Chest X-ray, PA view. Patient: 53 years old, sex M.
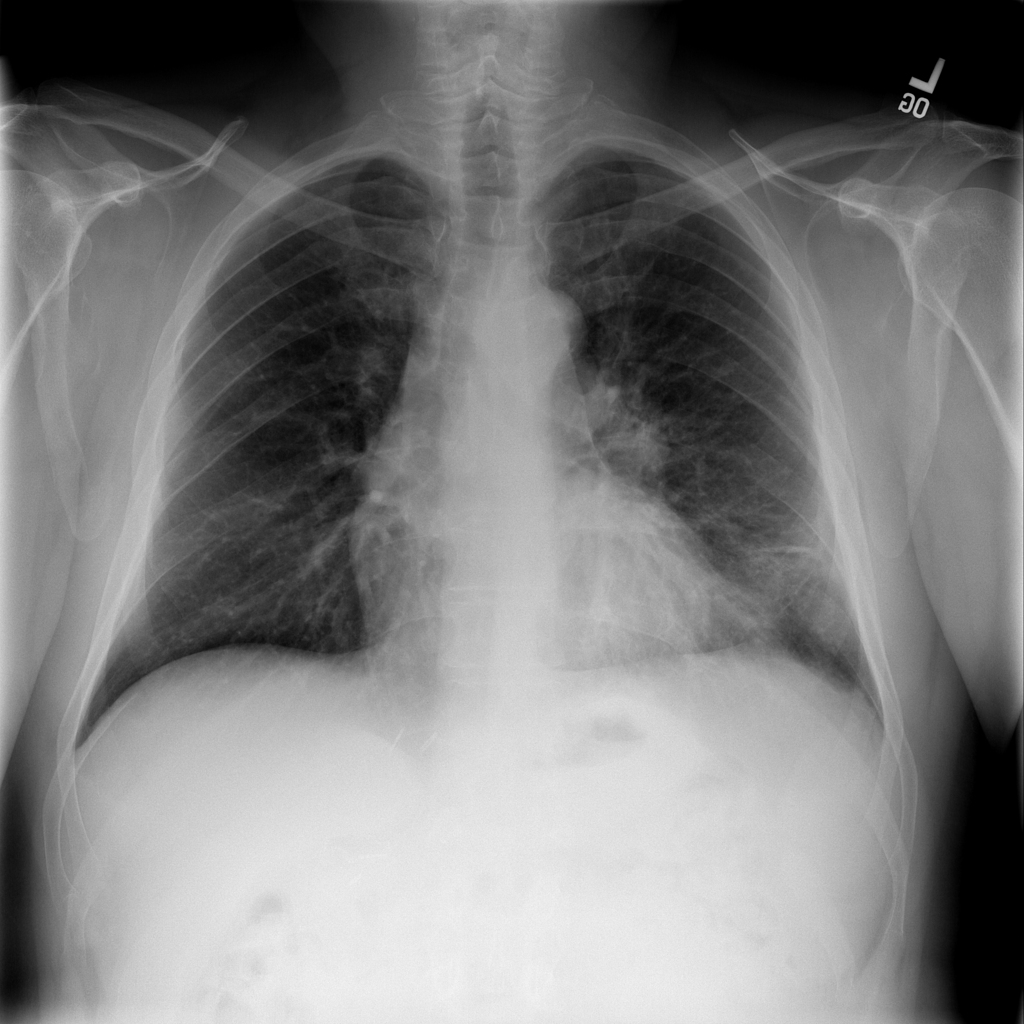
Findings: No Finding